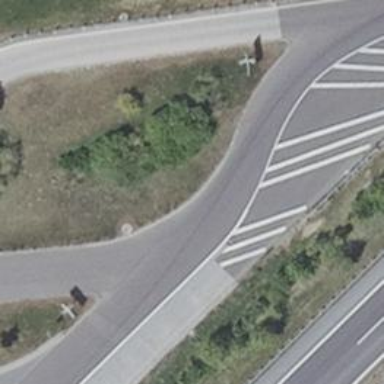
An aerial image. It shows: Asphalt service road.